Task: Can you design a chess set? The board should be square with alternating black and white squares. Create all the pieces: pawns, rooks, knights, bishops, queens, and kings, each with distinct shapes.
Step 4385:
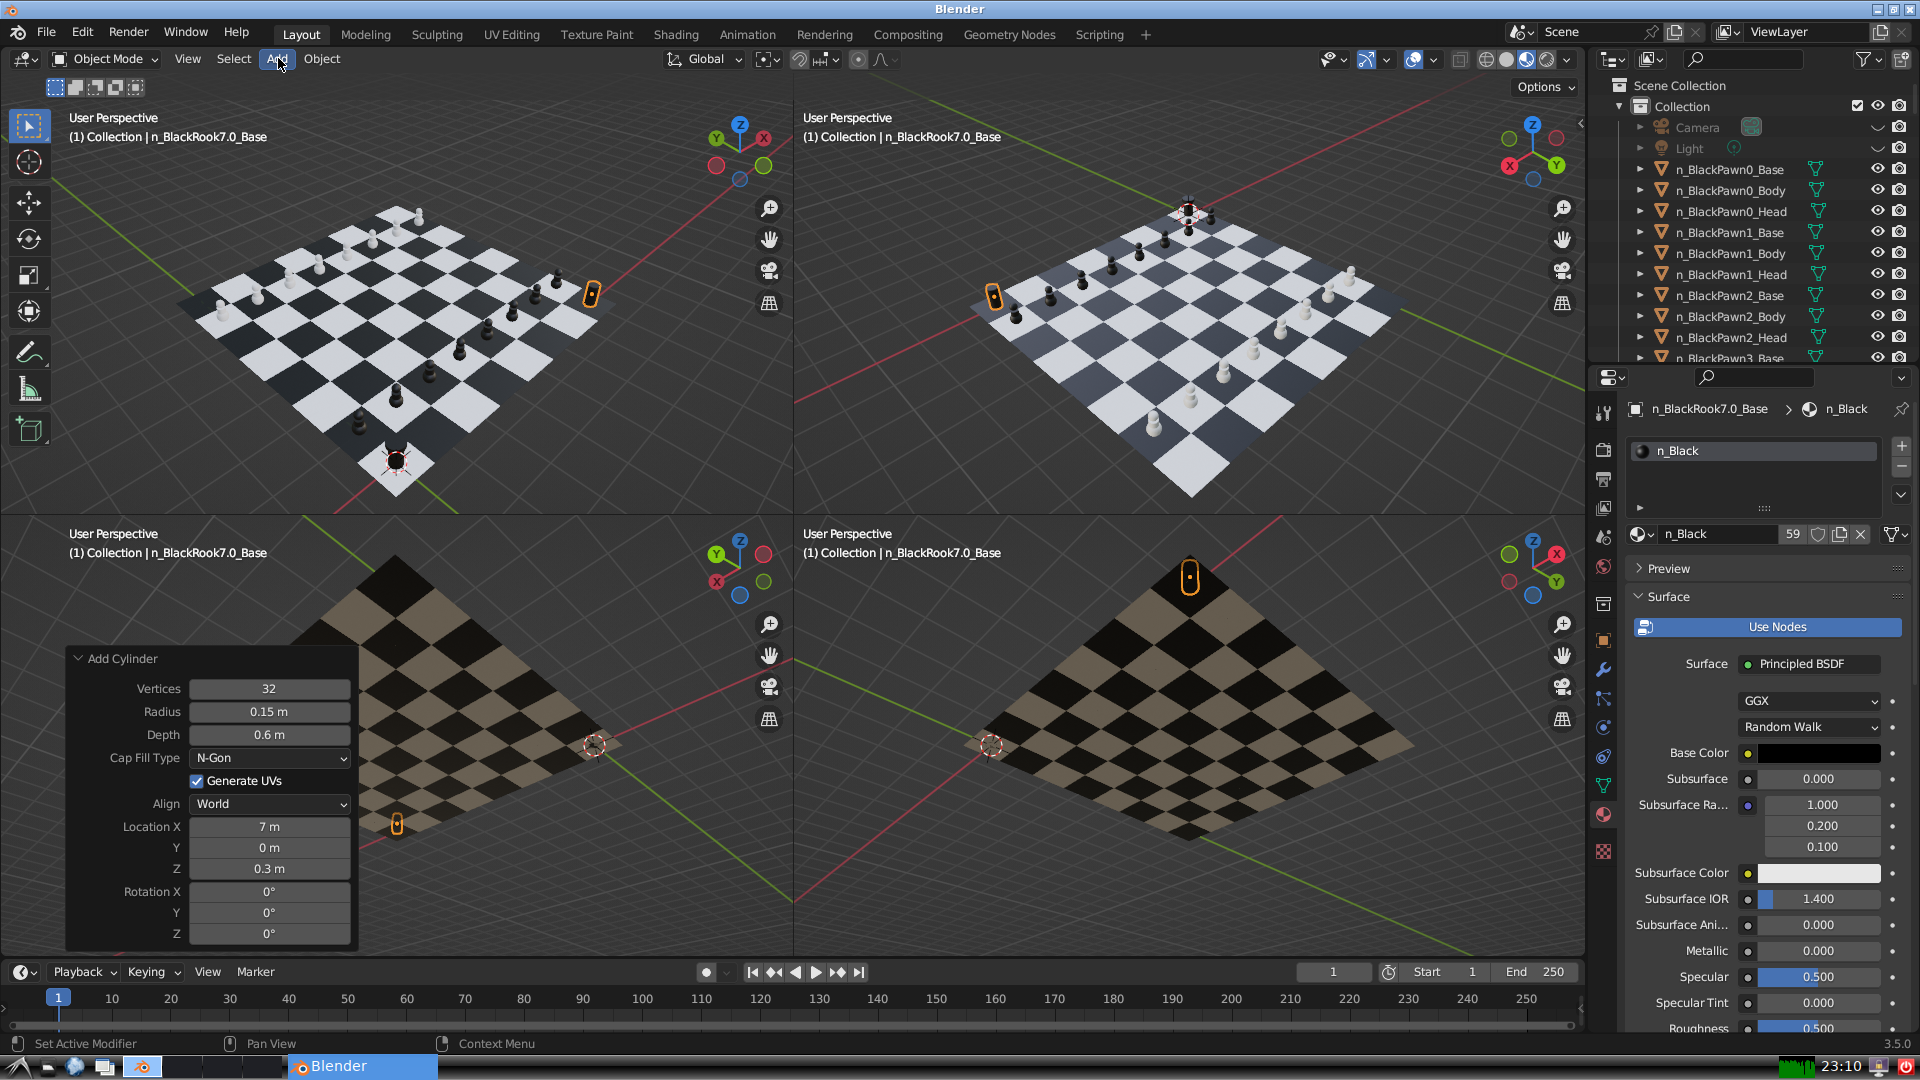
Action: click: no